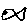
Label: fish